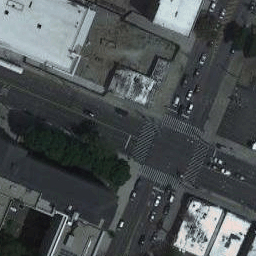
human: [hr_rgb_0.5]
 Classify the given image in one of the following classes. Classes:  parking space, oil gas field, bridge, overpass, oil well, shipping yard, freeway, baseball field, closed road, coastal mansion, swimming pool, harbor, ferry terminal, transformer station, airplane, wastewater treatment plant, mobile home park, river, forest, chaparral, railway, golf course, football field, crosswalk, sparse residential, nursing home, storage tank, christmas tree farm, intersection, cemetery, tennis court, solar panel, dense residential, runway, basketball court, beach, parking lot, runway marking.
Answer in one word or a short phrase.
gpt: intersection